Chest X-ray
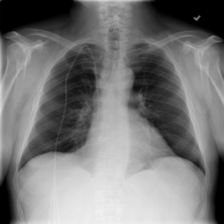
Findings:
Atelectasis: negative
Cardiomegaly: negative
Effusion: negative
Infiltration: negative
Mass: negative
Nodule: negative
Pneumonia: negative
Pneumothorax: negative
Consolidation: negative
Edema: negative
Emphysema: negative
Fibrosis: negative
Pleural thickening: negative
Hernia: negative